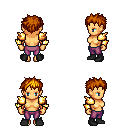
a pixel art fantasy rpg character, female body template, human, tanned skin, gold arm armor, magenta pants, dark blonde bedhead hairstyle, black shoes, four views (front, back, left, right), 2x2 character sprite sheet, small pixel art, hard edges, no anti-aliasing